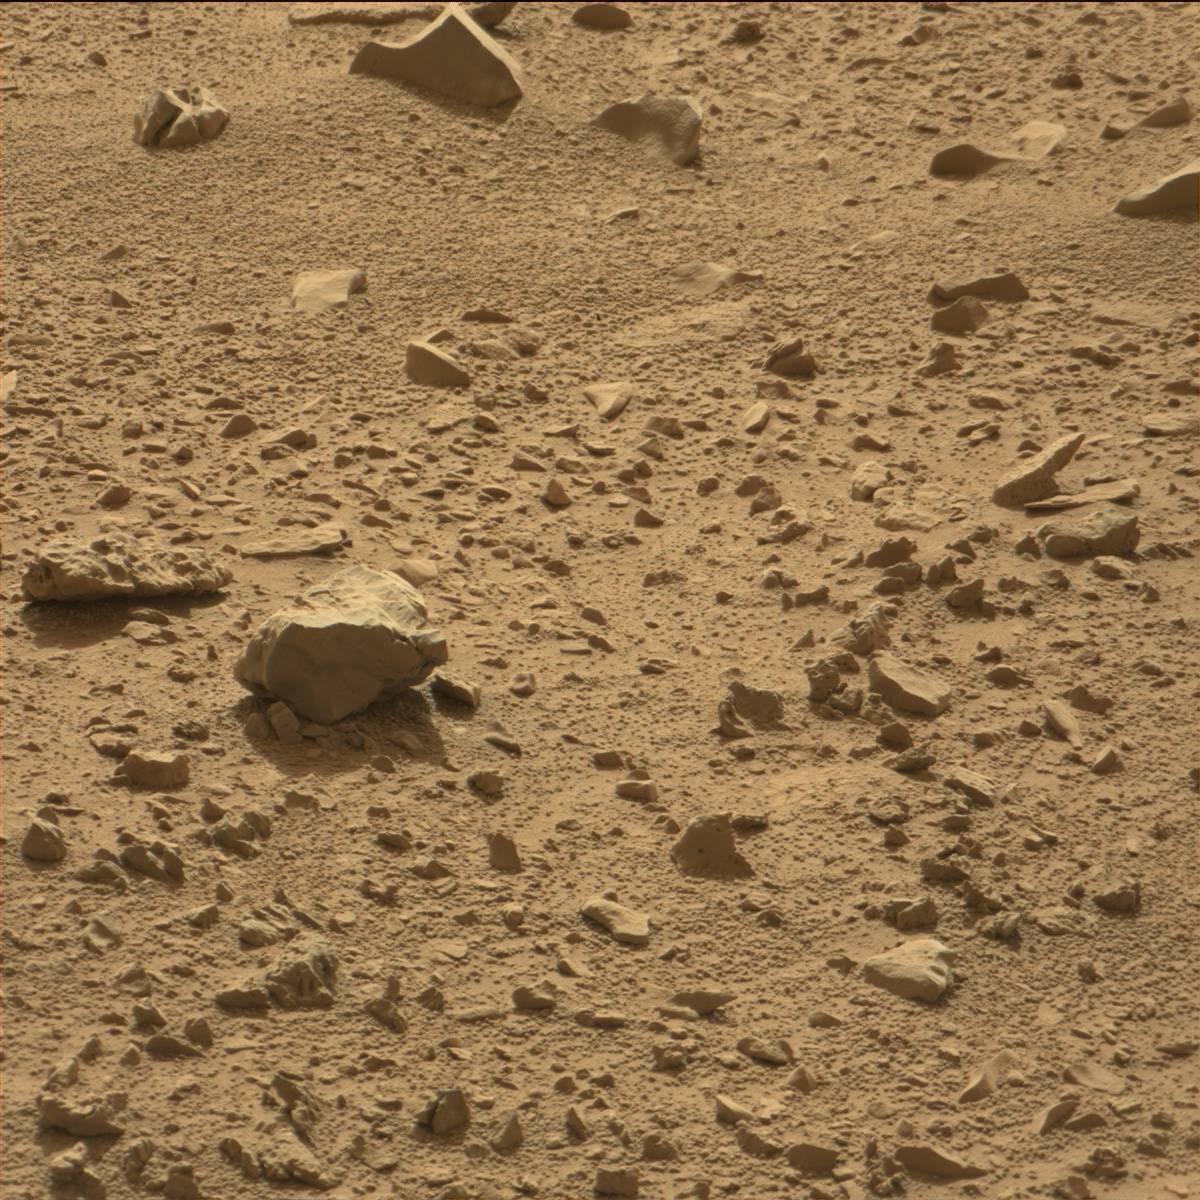
Terrain classes present: Bedrock, Sand / Soil